Interaction volume radius: 10 \u00c5
Interaction volume height: 35 \u00c5
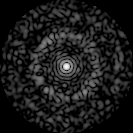
Disorder parameter: 0.8291